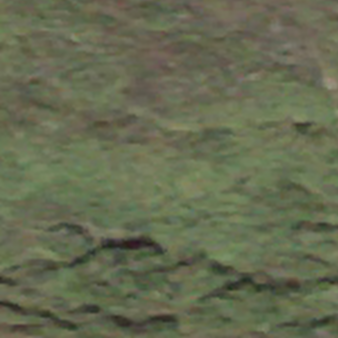
Label: other